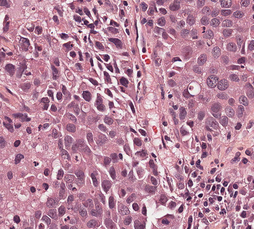
Tumor epithelial tissue: yes
Tumor-associated stroma tissue: yes
Normal tissue: no